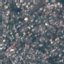
Label: Residential